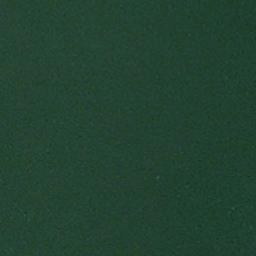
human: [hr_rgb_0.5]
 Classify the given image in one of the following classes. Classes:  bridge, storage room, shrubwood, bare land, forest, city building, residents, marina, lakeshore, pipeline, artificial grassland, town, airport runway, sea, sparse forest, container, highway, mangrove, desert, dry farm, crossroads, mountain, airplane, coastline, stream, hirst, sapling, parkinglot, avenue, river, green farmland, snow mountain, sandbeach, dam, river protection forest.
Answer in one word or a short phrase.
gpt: sea